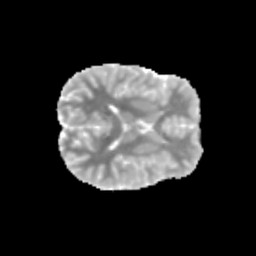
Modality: MD
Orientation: axial
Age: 13
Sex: male
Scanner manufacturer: siemens
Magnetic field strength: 3 T
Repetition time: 3.8 s
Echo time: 0.07 s